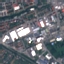
Label: Industrial